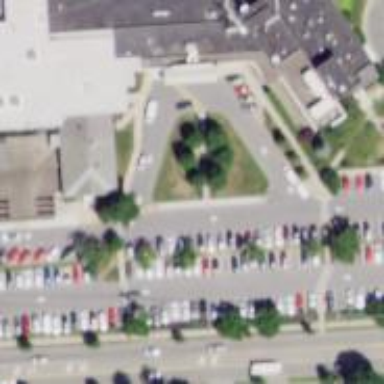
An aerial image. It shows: Parking area with asphalt surface.